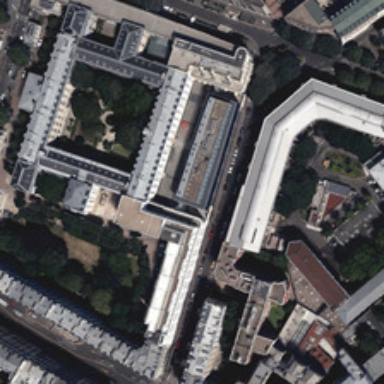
Some buildings and green trees are in a school .